Field crop: maize
Growth stage: 2
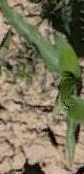
Species: maize